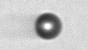
Label: bead